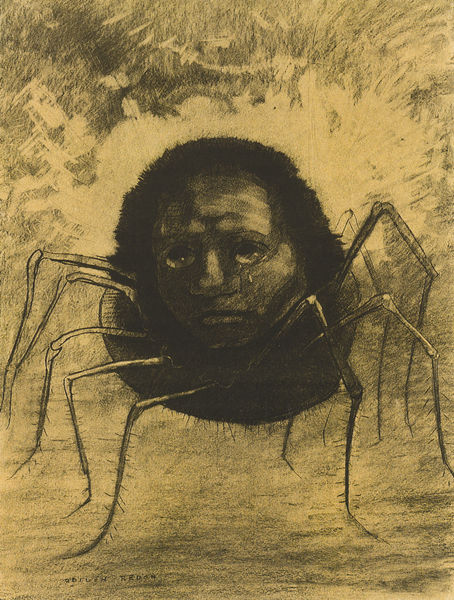
Titel: The crying spider
Künstler: Odilon Redon
Standort: Nederland (Standort unbekannt)
Institution: Privatsammlung
Schlagwörter: dunkel, kopf, körper, mann, schatten, wasser, weiß, gelb, ocker, braun, frankreich, grau, haar, hell, licht, mund, nase, schwarz, stirn, zeichnung, blick, tier, beige, augen, gesicht, mensch, trauer, hals, halskrause, portrait, porträt, schauen, signatur, auge, figur, haare, england, kontrast, lippe, lippen, traurig, rund, beine, gelenke, grafik, graphik, schattierung, linien, oliv, füsse, angst, karikatur, striche, surrealismus, oben, explosion, kohle, weinen, druck, schraffur, schraffuren, radierung, stich, brille, hässlich, haarig, bleistift, krause, kohlezeichnung, bleistiftzeichnung, litografie, daumier, afrikaner, nimbus, metamorphose, verwandlung, geknickt, mohr, wien, insekt, furchtbar, ungeheuer, amorph, tränen, grell, knecht, weinend, monster, mischung, halbschatten, geischt, grafit, kummer, behaart, kafka, spinne, antropomorph, menschenkopf, träne, eklig, redon, gruslig, härchen, araignée, borsten, borstig, ein kritiker, körber, odilon redon, prague, spinnenbeine, spinnentier, traurige spinne, weberknecht, sirn, spinnenmensch, insektenmensch, spinne gesicht schwarz traurig neger, surrealisnus